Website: crate-barrel
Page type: billing-address
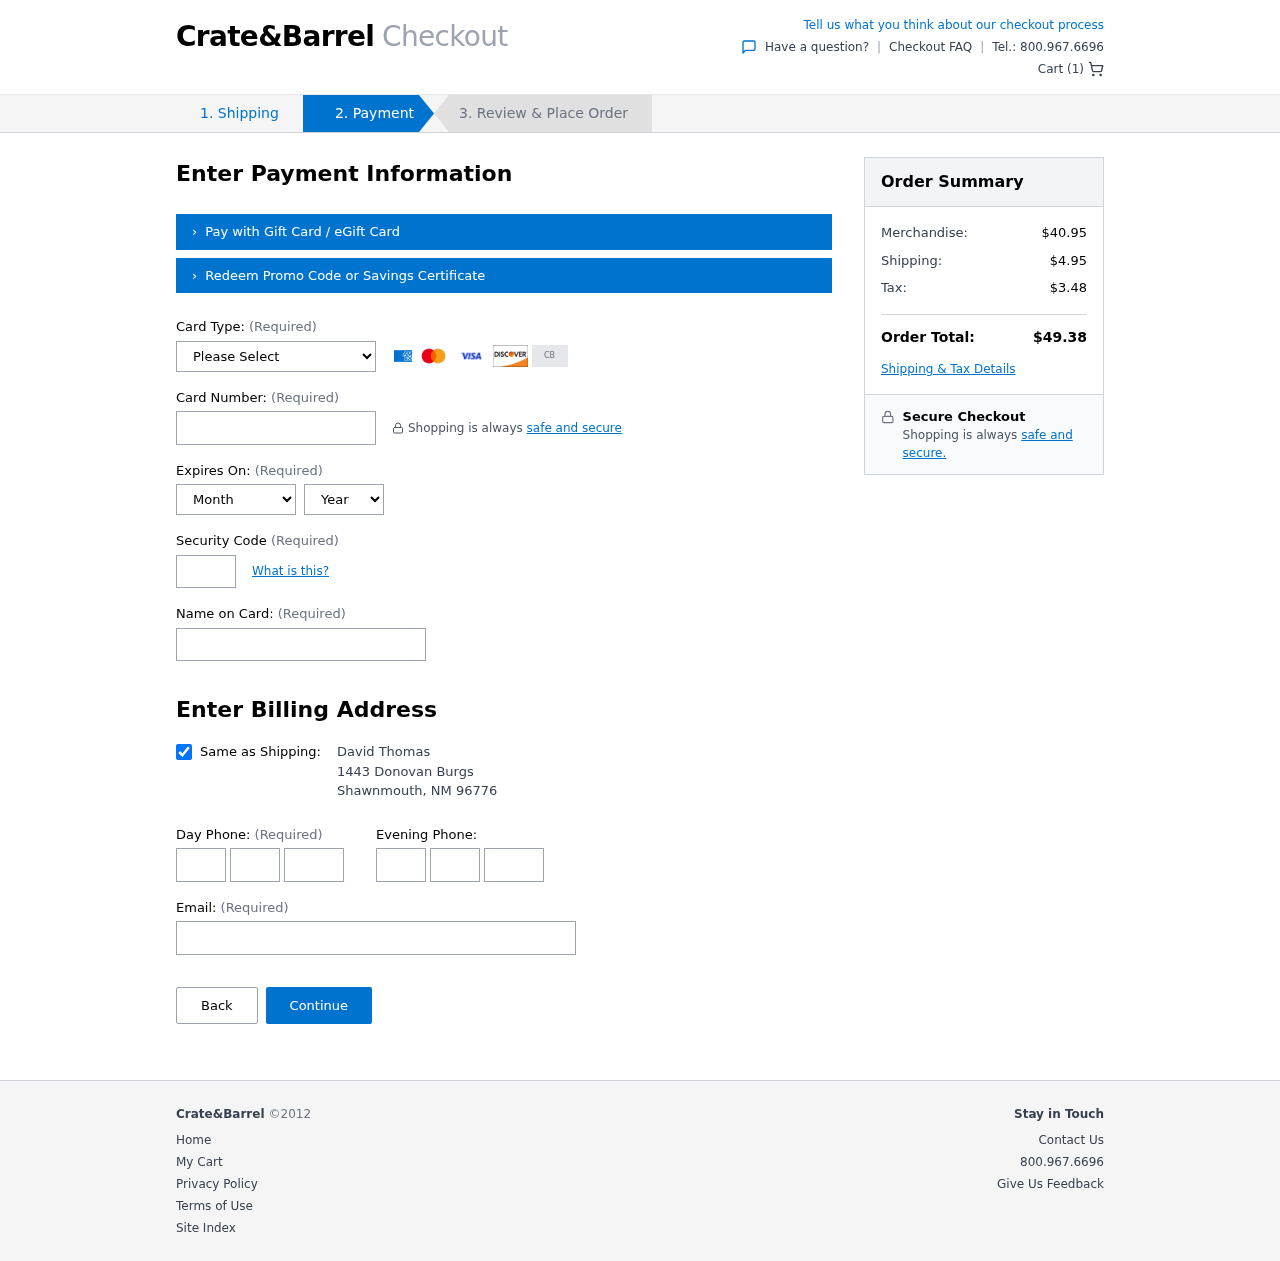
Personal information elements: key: PII_CARD_CVV
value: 399
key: PII_CARD_EXPIRY_MONTH
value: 04
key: PII_CARD_EXPIRY_YEAR
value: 27
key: PII_CARD_NUMBER
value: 4122 1618 4315 3334
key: PII_CARD_TYPE
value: Visa
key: PII_CITY
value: Shawnmouth
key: PII_EMAIL
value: david.thomas@gmail.com
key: PII_FULLNAME
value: David Thomas
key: PII_PHONE_AREA
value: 885
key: PII_PHONE_PREFIX
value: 985
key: PII_PHONE_SUFFIX
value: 6720
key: PII_POSTCODE
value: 96776
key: PII_STATE_ABBR
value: NM
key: PII_STREET
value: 1443 Donovan Burgs
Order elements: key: ORDER_NUM_ITEMS
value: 1
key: ORDER_SUBTOTAL
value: $40.95
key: ORDER_SHIPPING_COST
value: $4.95
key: ORDER_TAX
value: $3.48
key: ORDER_TOTAL
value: $49.38